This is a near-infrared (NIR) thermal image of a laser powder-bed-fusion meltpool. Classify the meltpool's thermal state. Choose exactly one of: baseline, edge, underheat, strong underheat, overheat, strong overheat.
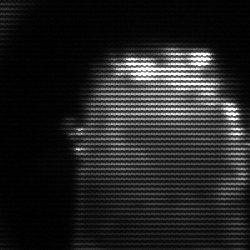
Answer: baseline